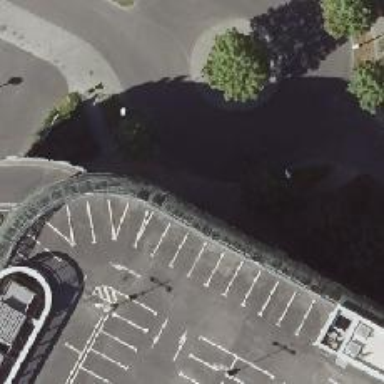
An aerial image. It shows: Sidewalk.